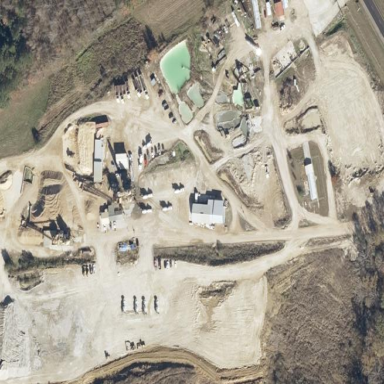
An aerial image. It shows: Industrial area with concrete plant.